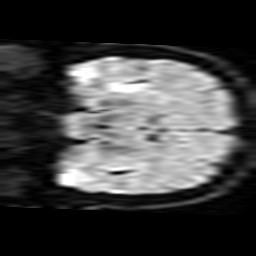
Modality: TRACE
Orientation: coronal
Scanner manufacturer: philips
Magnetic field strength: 1.5 T
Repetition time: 3.114 s
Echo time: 0.06145 s